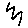
Label: zigzag